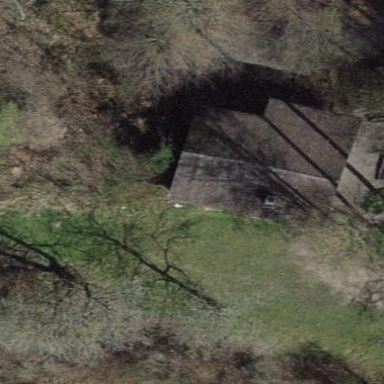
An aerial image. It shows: Hut.